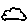
Label: cloud